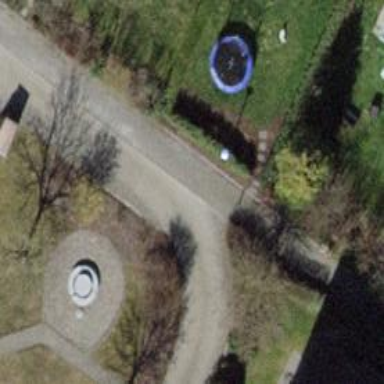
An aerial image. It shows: Bollard.